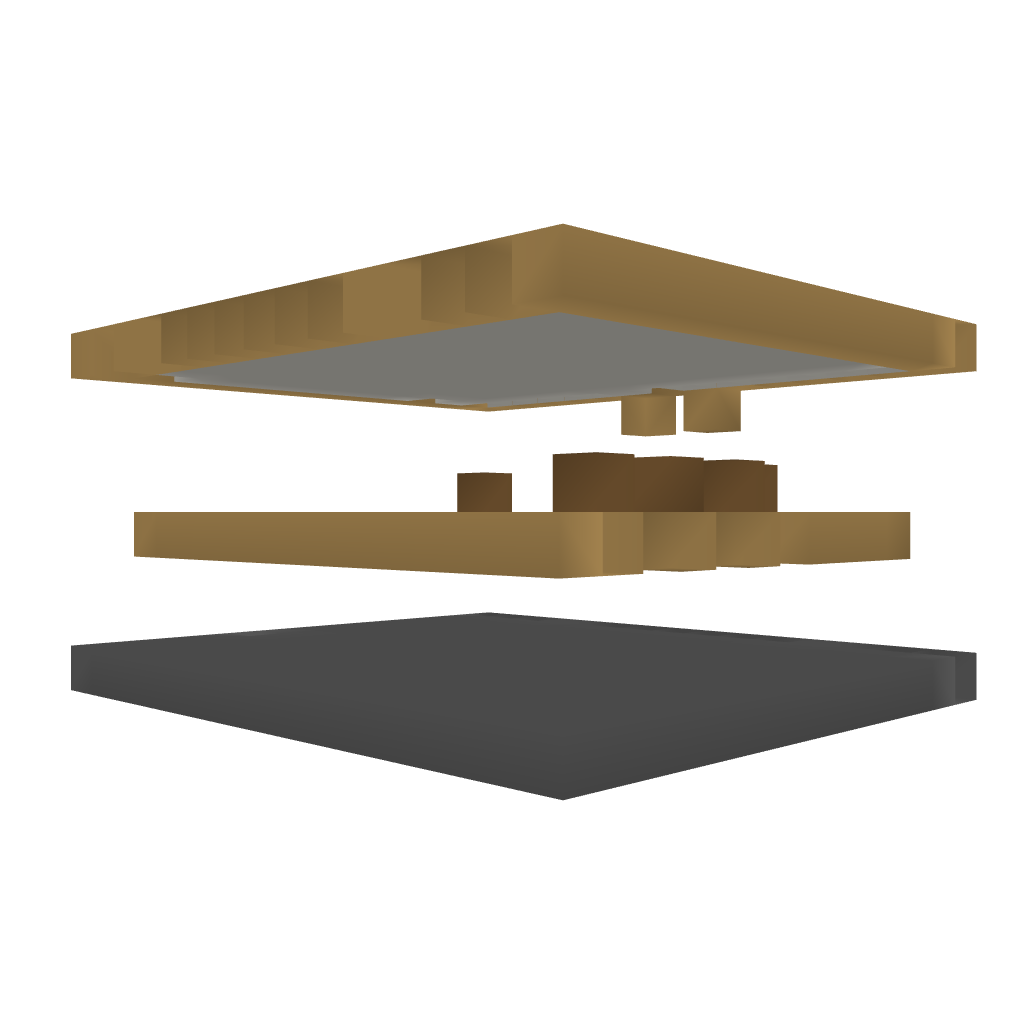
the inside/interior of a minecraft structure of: Swimming pool